Aerial crown-view tile of a tropical tree (Barro Colorado Island, Panama), acquired 20250217:
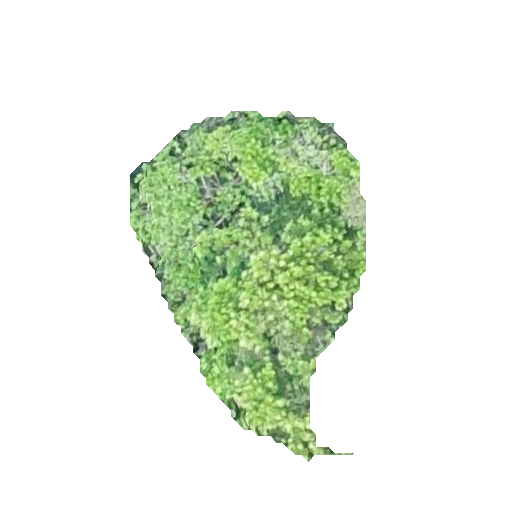
Species: Anacardium excelsum
GBIF accepted scientific name: Anacardium excelsum
Crown area: 80.351 m²